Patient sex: M
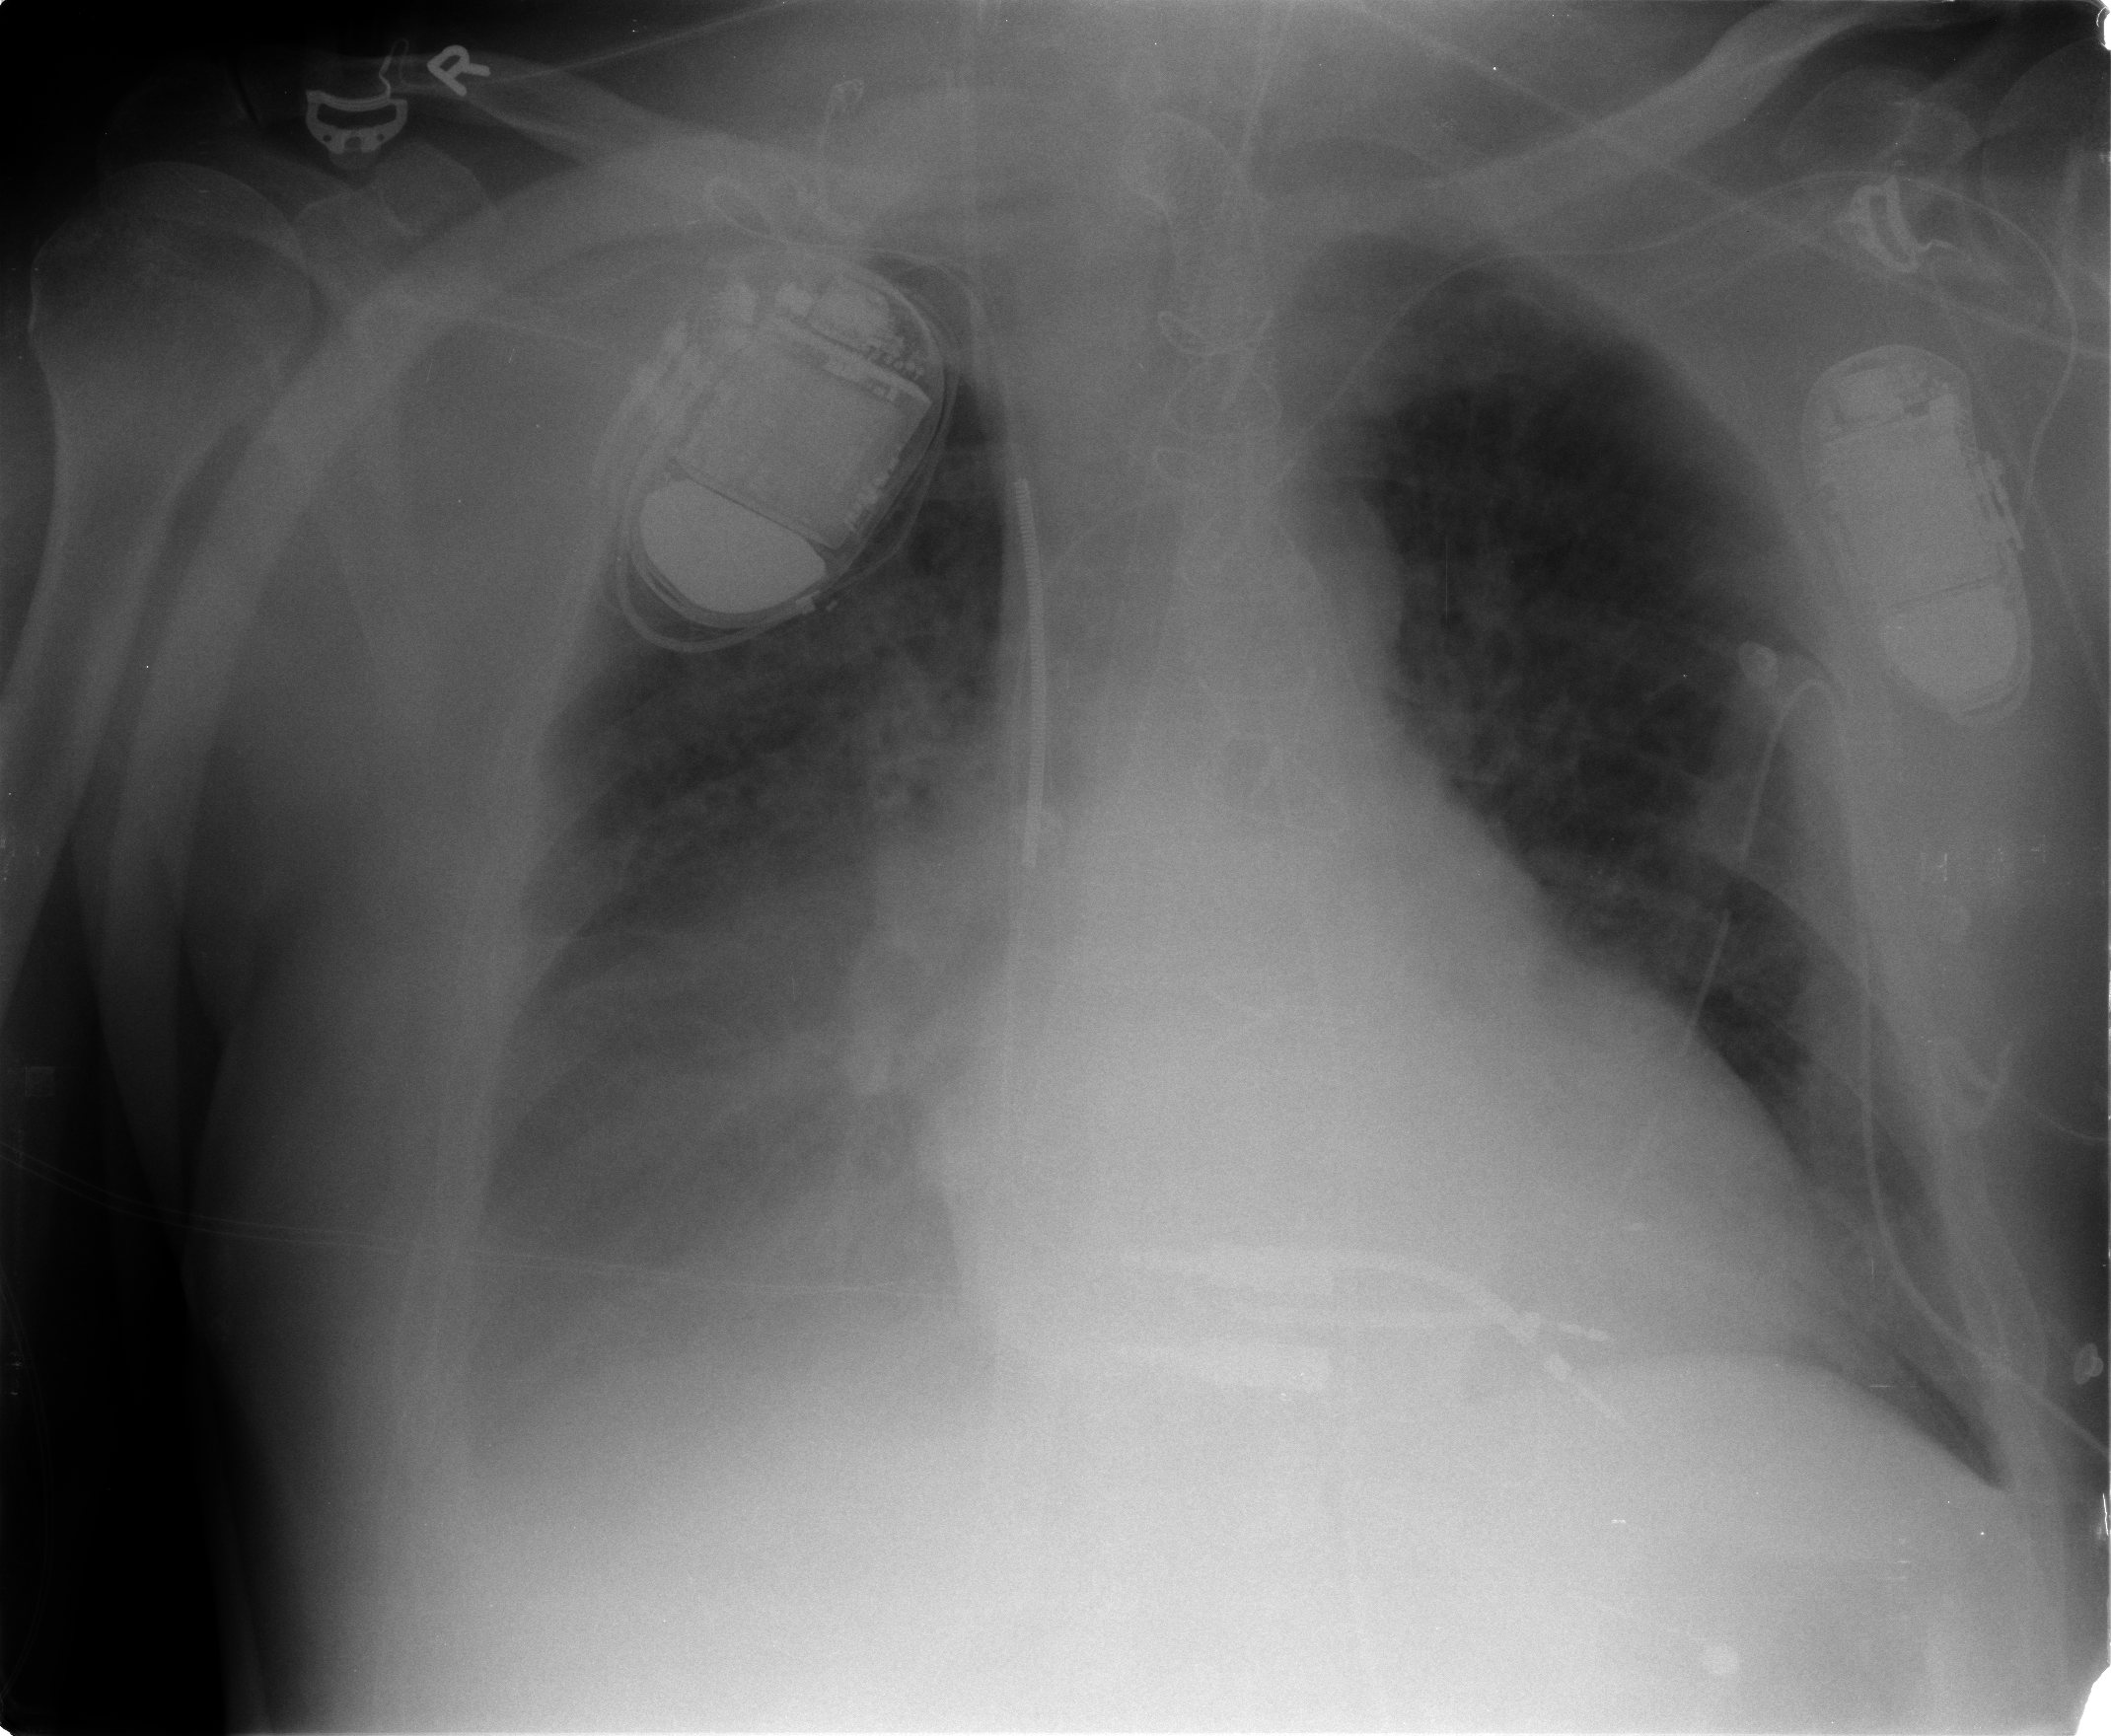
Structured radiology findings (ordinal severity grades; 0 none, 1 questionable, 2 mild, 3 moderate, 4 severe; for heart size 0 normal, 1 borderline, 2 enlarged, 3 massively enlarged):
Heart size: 2
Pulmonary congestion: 3
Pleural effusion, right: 3
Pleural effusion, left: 0
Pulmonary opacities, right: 2
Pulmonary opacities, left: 2
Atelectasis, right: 2
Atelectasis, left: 2